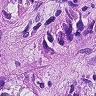
Metastatic tissue present: yes